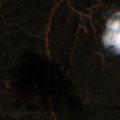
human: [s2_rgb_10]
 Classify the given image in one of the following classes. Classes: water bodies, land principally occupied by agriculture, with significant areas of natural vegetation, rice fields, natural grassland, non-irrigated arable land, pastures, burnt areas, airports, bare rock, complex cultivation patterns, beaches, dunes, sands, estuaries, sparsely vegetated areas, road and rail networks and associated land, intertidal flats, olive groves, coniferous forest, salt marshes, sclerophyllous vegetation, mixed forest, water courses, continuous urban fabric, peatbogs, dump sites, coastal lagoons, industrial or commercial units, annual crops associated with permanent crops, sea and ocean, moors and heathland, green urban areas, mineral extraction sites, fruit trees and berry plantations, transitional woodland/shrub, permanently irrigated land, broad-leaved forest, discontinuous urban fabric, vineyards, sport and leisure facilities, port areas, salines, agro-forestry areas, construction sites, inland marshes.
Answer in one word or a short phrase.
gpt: non-irrigated arable land, agro-forestry areas, broad-leaved forest, transitional woodland/shrub